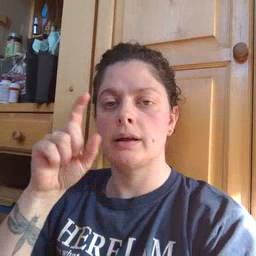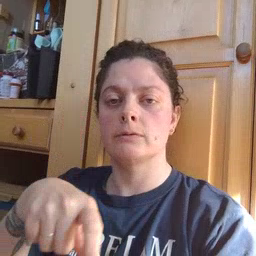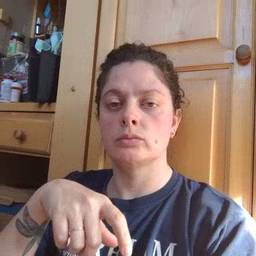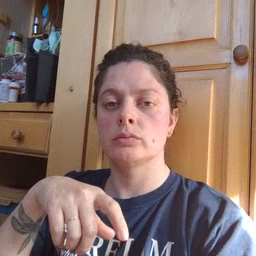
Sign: haveto